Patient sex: M
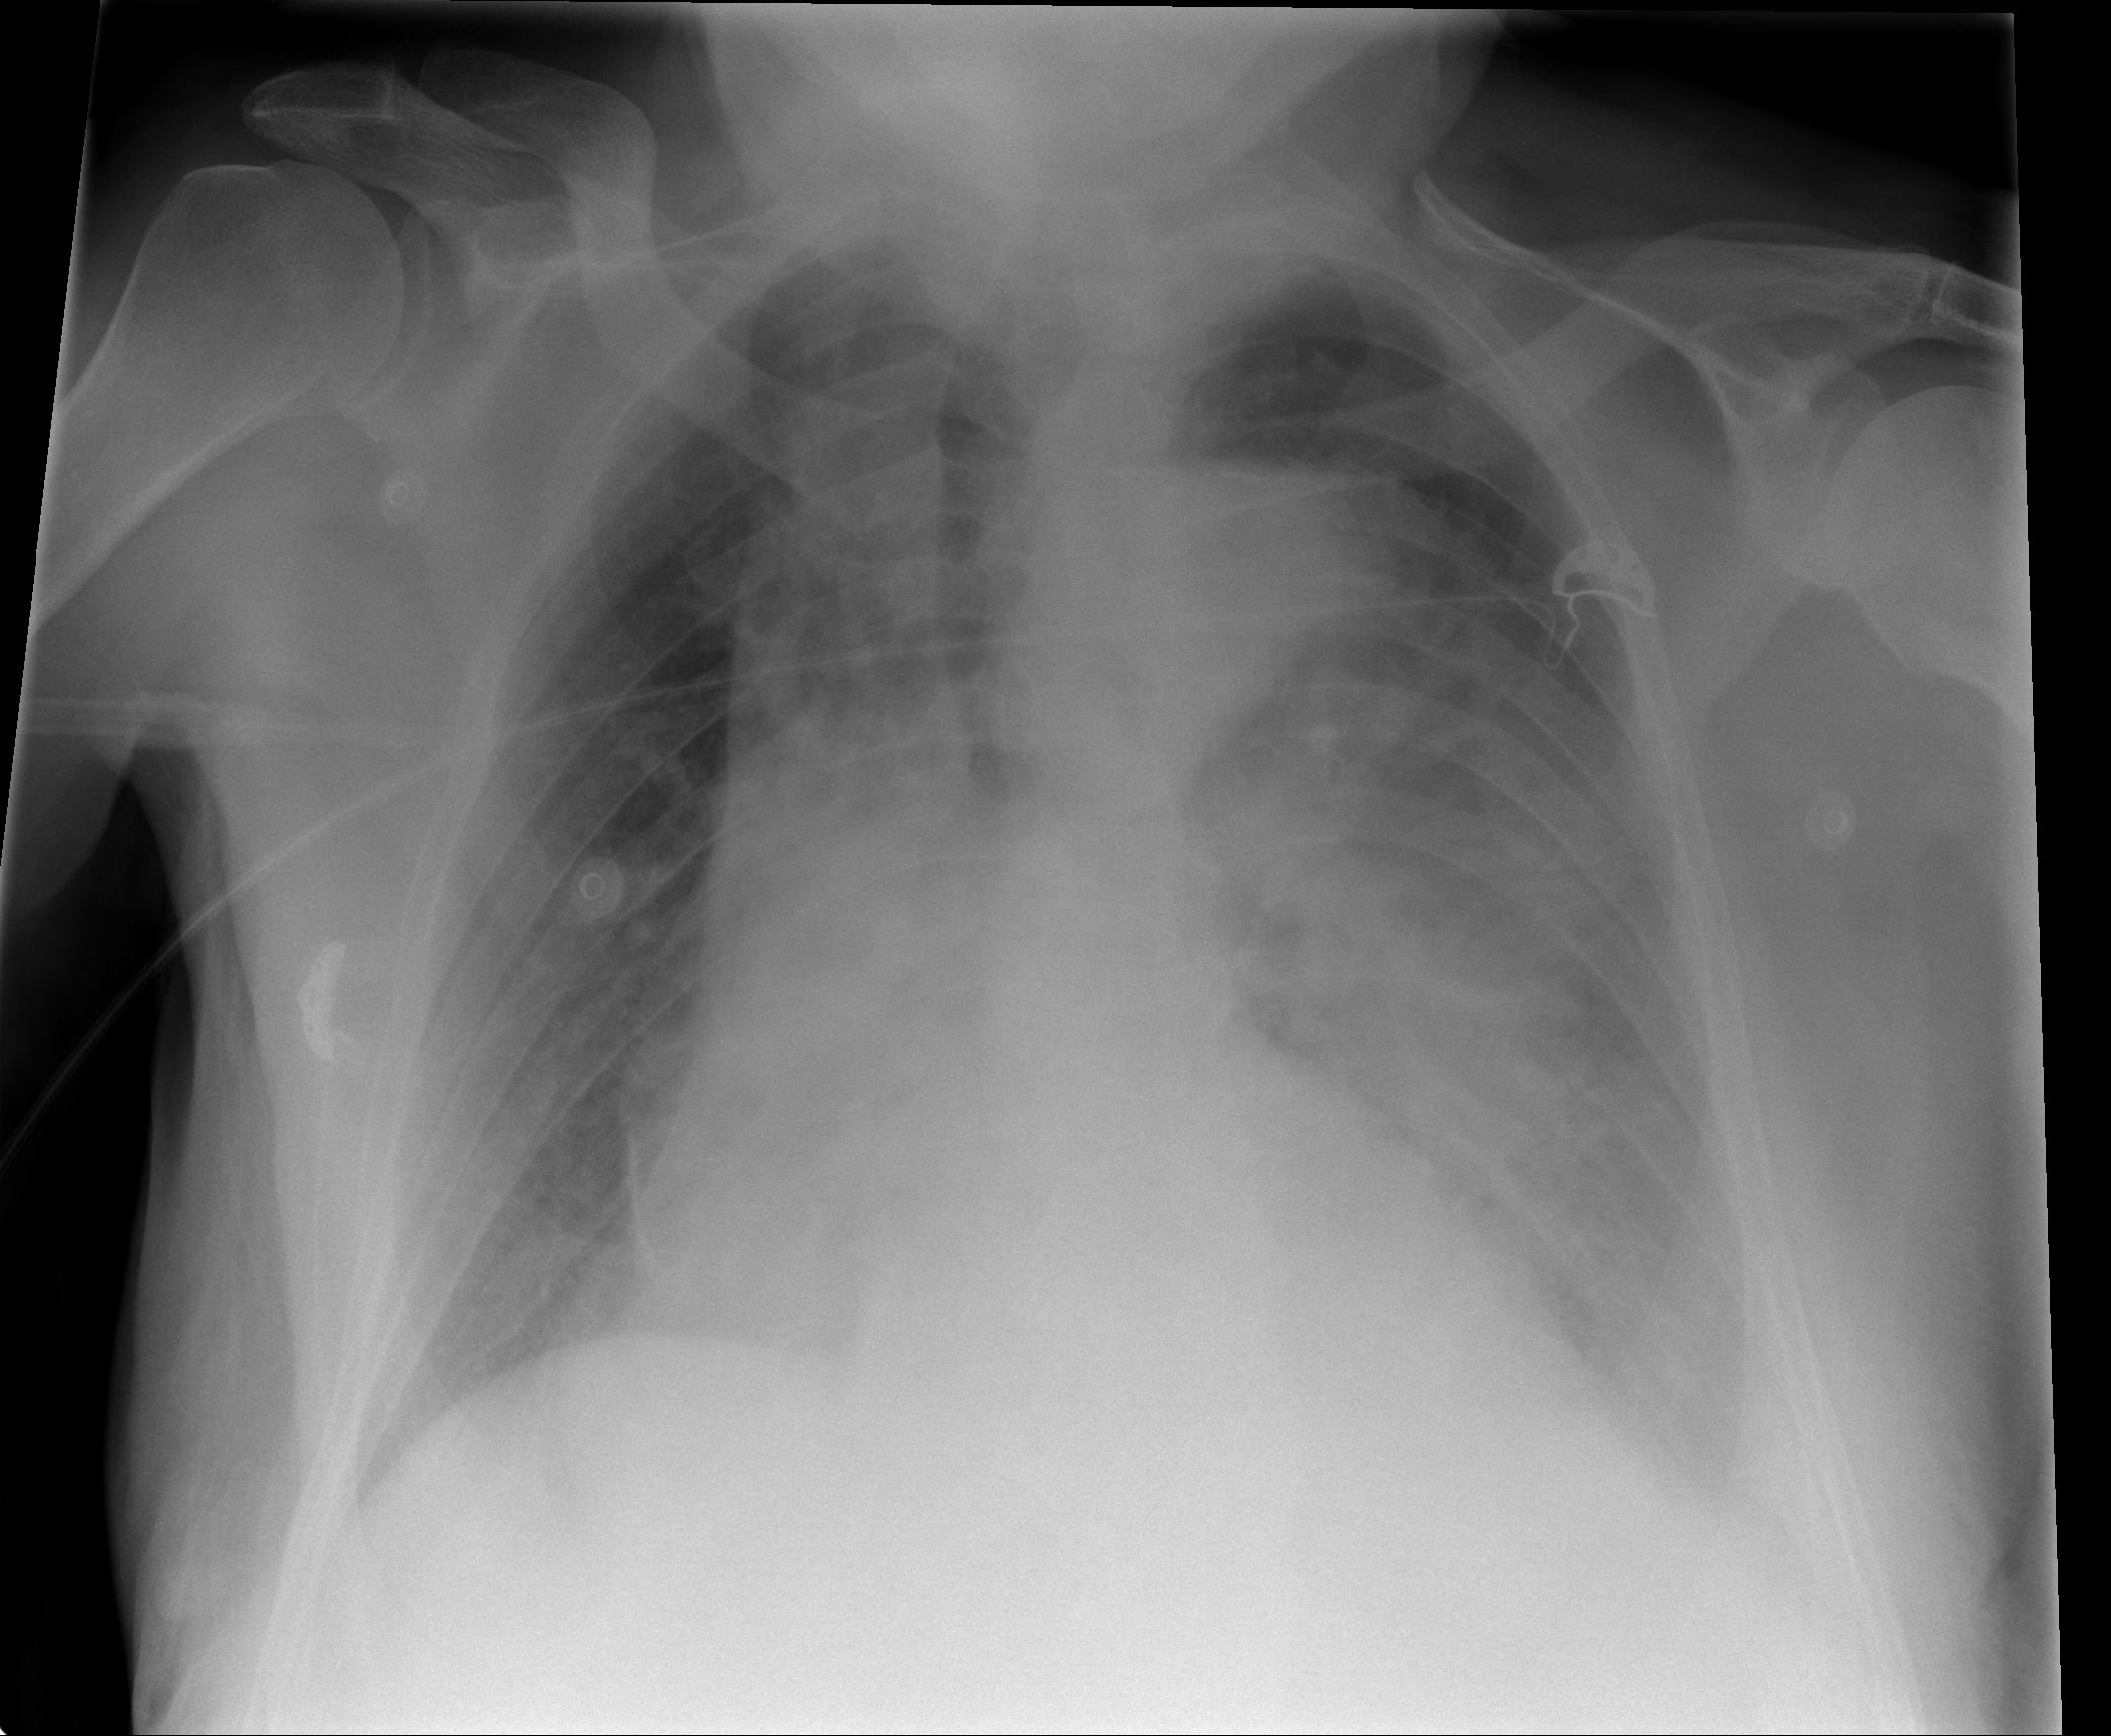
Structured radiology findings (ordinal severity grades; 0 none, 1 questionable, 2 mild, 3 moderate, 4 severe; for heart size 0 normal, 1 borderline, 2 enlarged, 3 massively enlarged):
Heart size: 0
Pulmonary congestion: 0
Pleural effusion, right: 0
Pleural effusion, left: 2
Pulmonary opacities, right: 0
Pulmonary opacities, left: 0
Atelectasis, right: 0
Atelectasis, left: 3